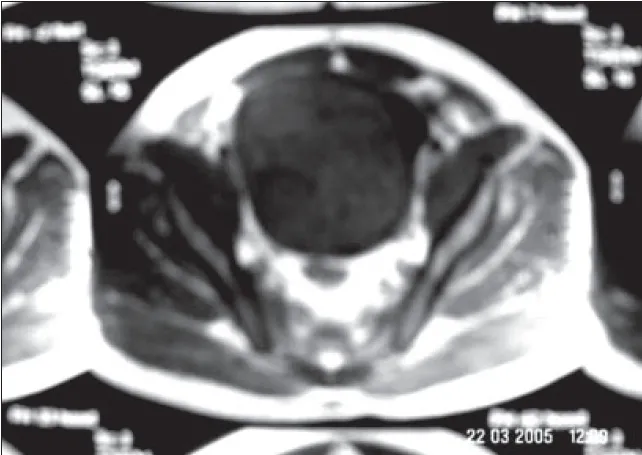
MRI- Well circumscribed intravesical mass.
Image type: radiology (mri)